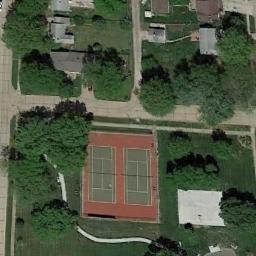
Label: tennis_court